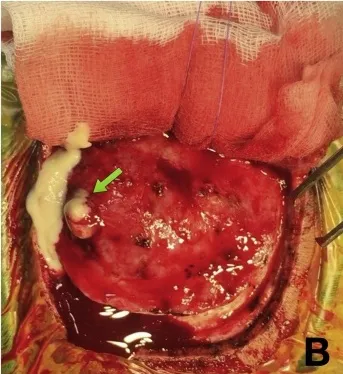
(B) The pus (green arrow) was taken and sent for culture.
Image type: medical_photograph (other_medical_photograph)